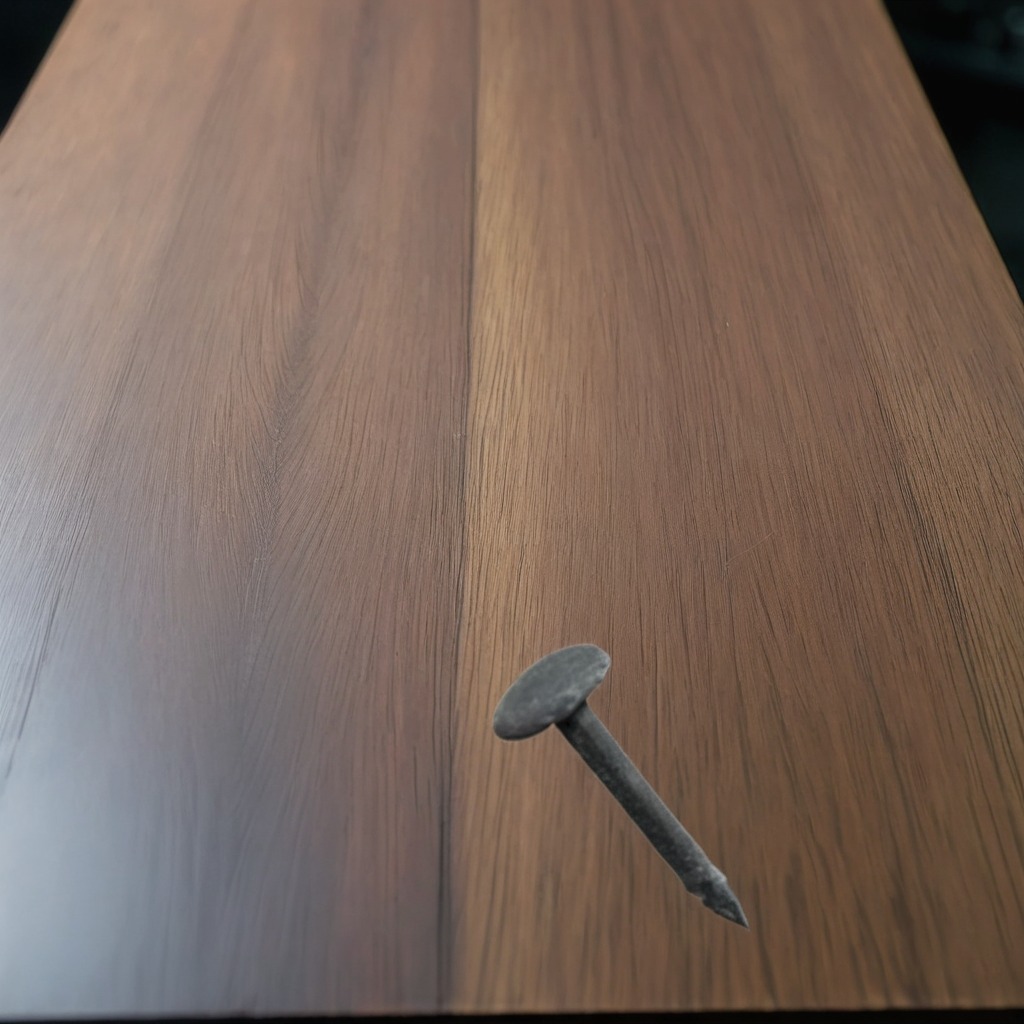
An iron nail is lying on the table.